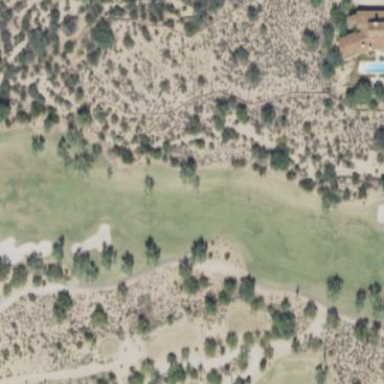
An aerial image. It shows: Grassy area designated as golf fairway.